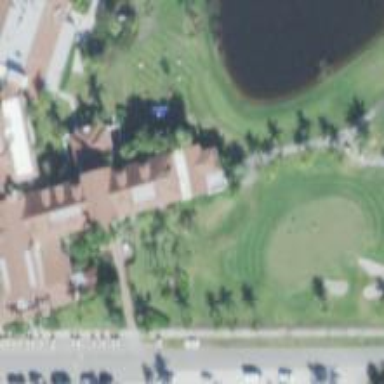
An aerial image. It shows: Building located in beach resort area.